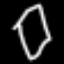
Label: diamond